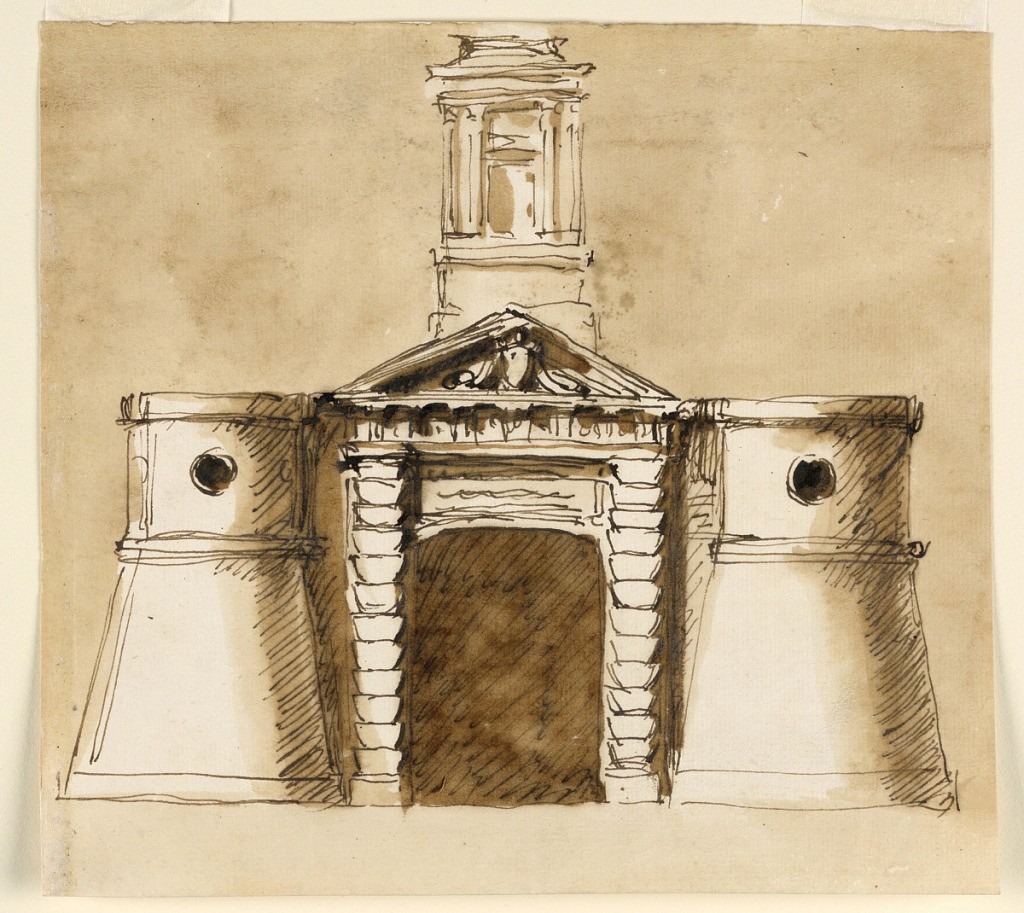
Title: Gate of a town
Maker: Giuseppe Barberi, Italian, 1746–1809
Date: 1780–1790
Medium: Pen and brown ink, brush and brown wash on off-white laid paper, lined
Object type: Drawing
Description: Low arched door opening, topped by an inscription tablet.. Rustic pilasters support a triglyph frieze and a triangular pediment in which an escutcheon is shown laterally round towers in the height of the bottom of the pedestal. The gateway is topped by a tower. Colored background.